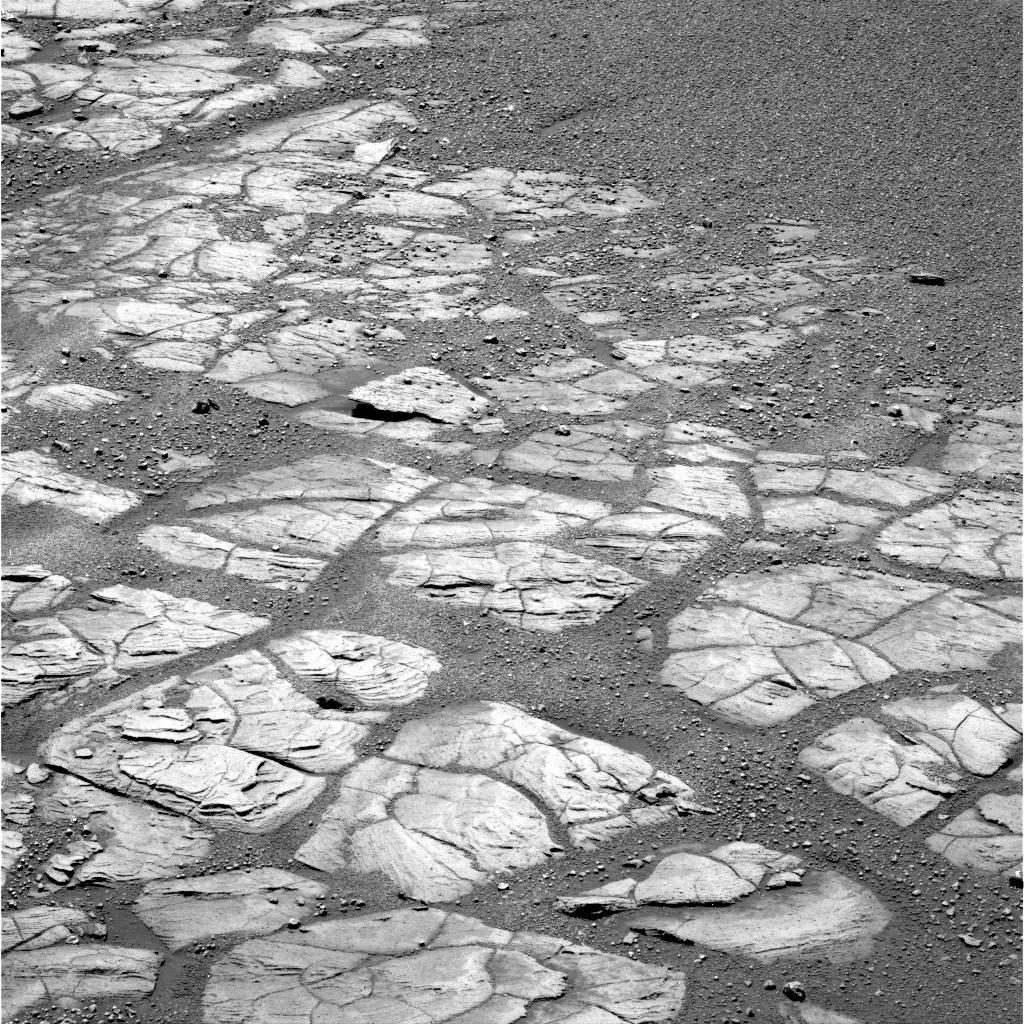
Terrain classes present: Bedrock, Gravel / Sand / Soil